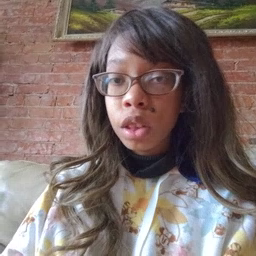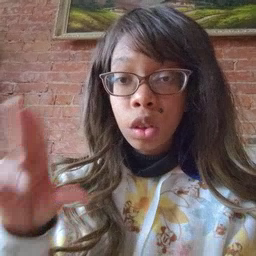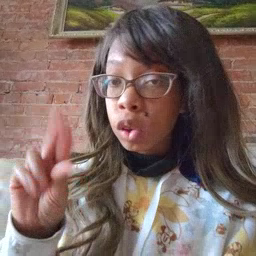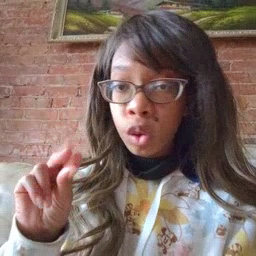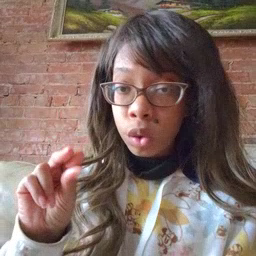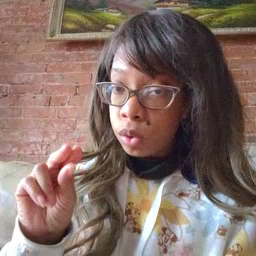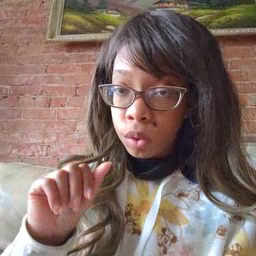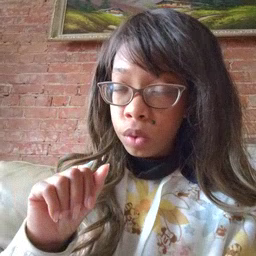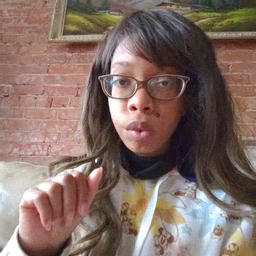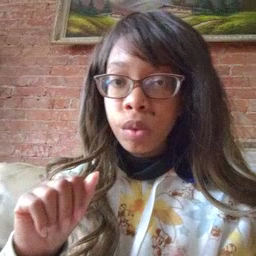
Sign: no